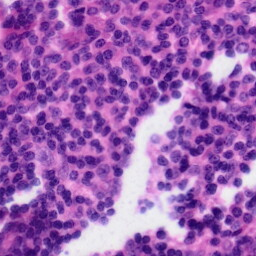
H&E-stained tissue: Tonsil